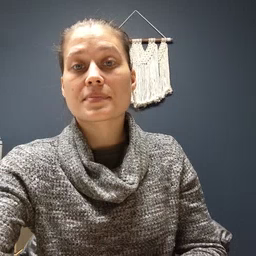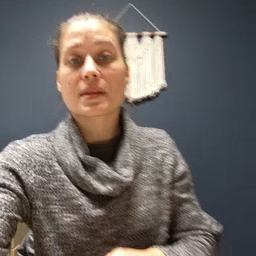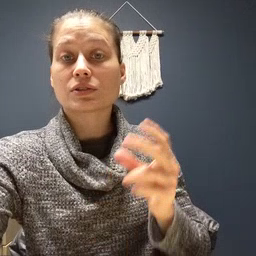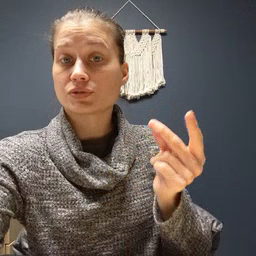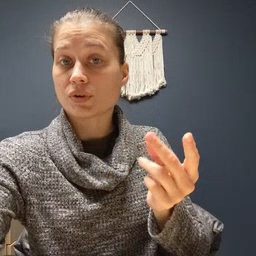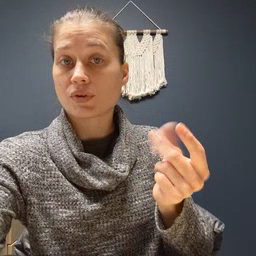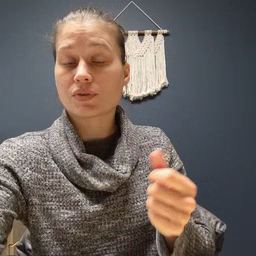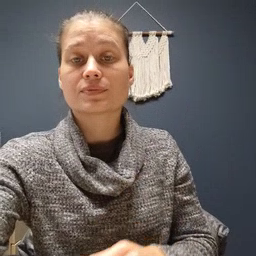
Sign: dog